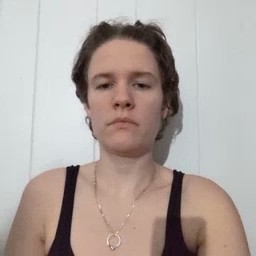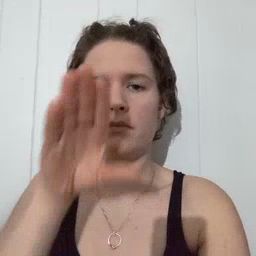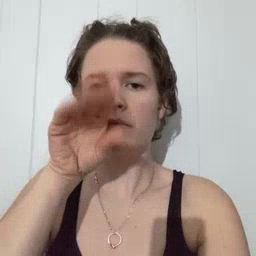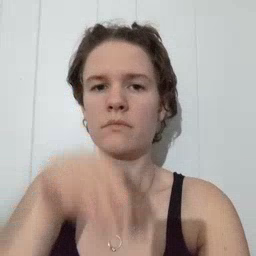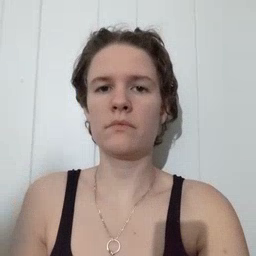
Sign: goose